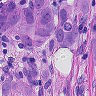
Metastatic tissue present: yes